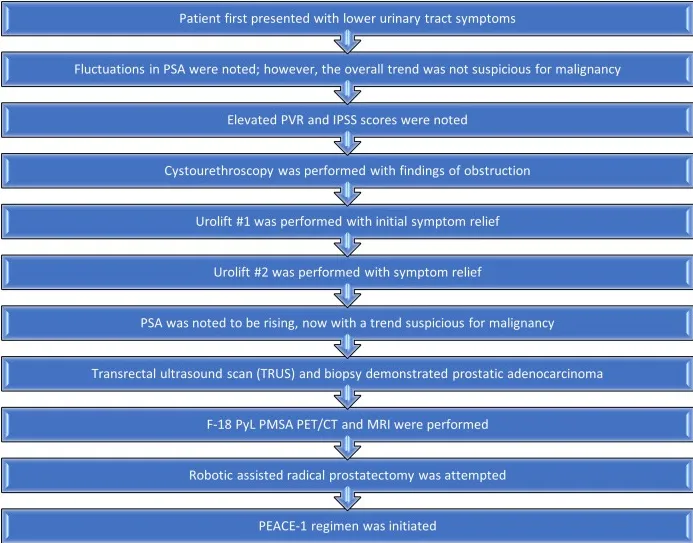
Diagnostic and therapeutic course.
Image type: chart (chart)